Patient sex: F
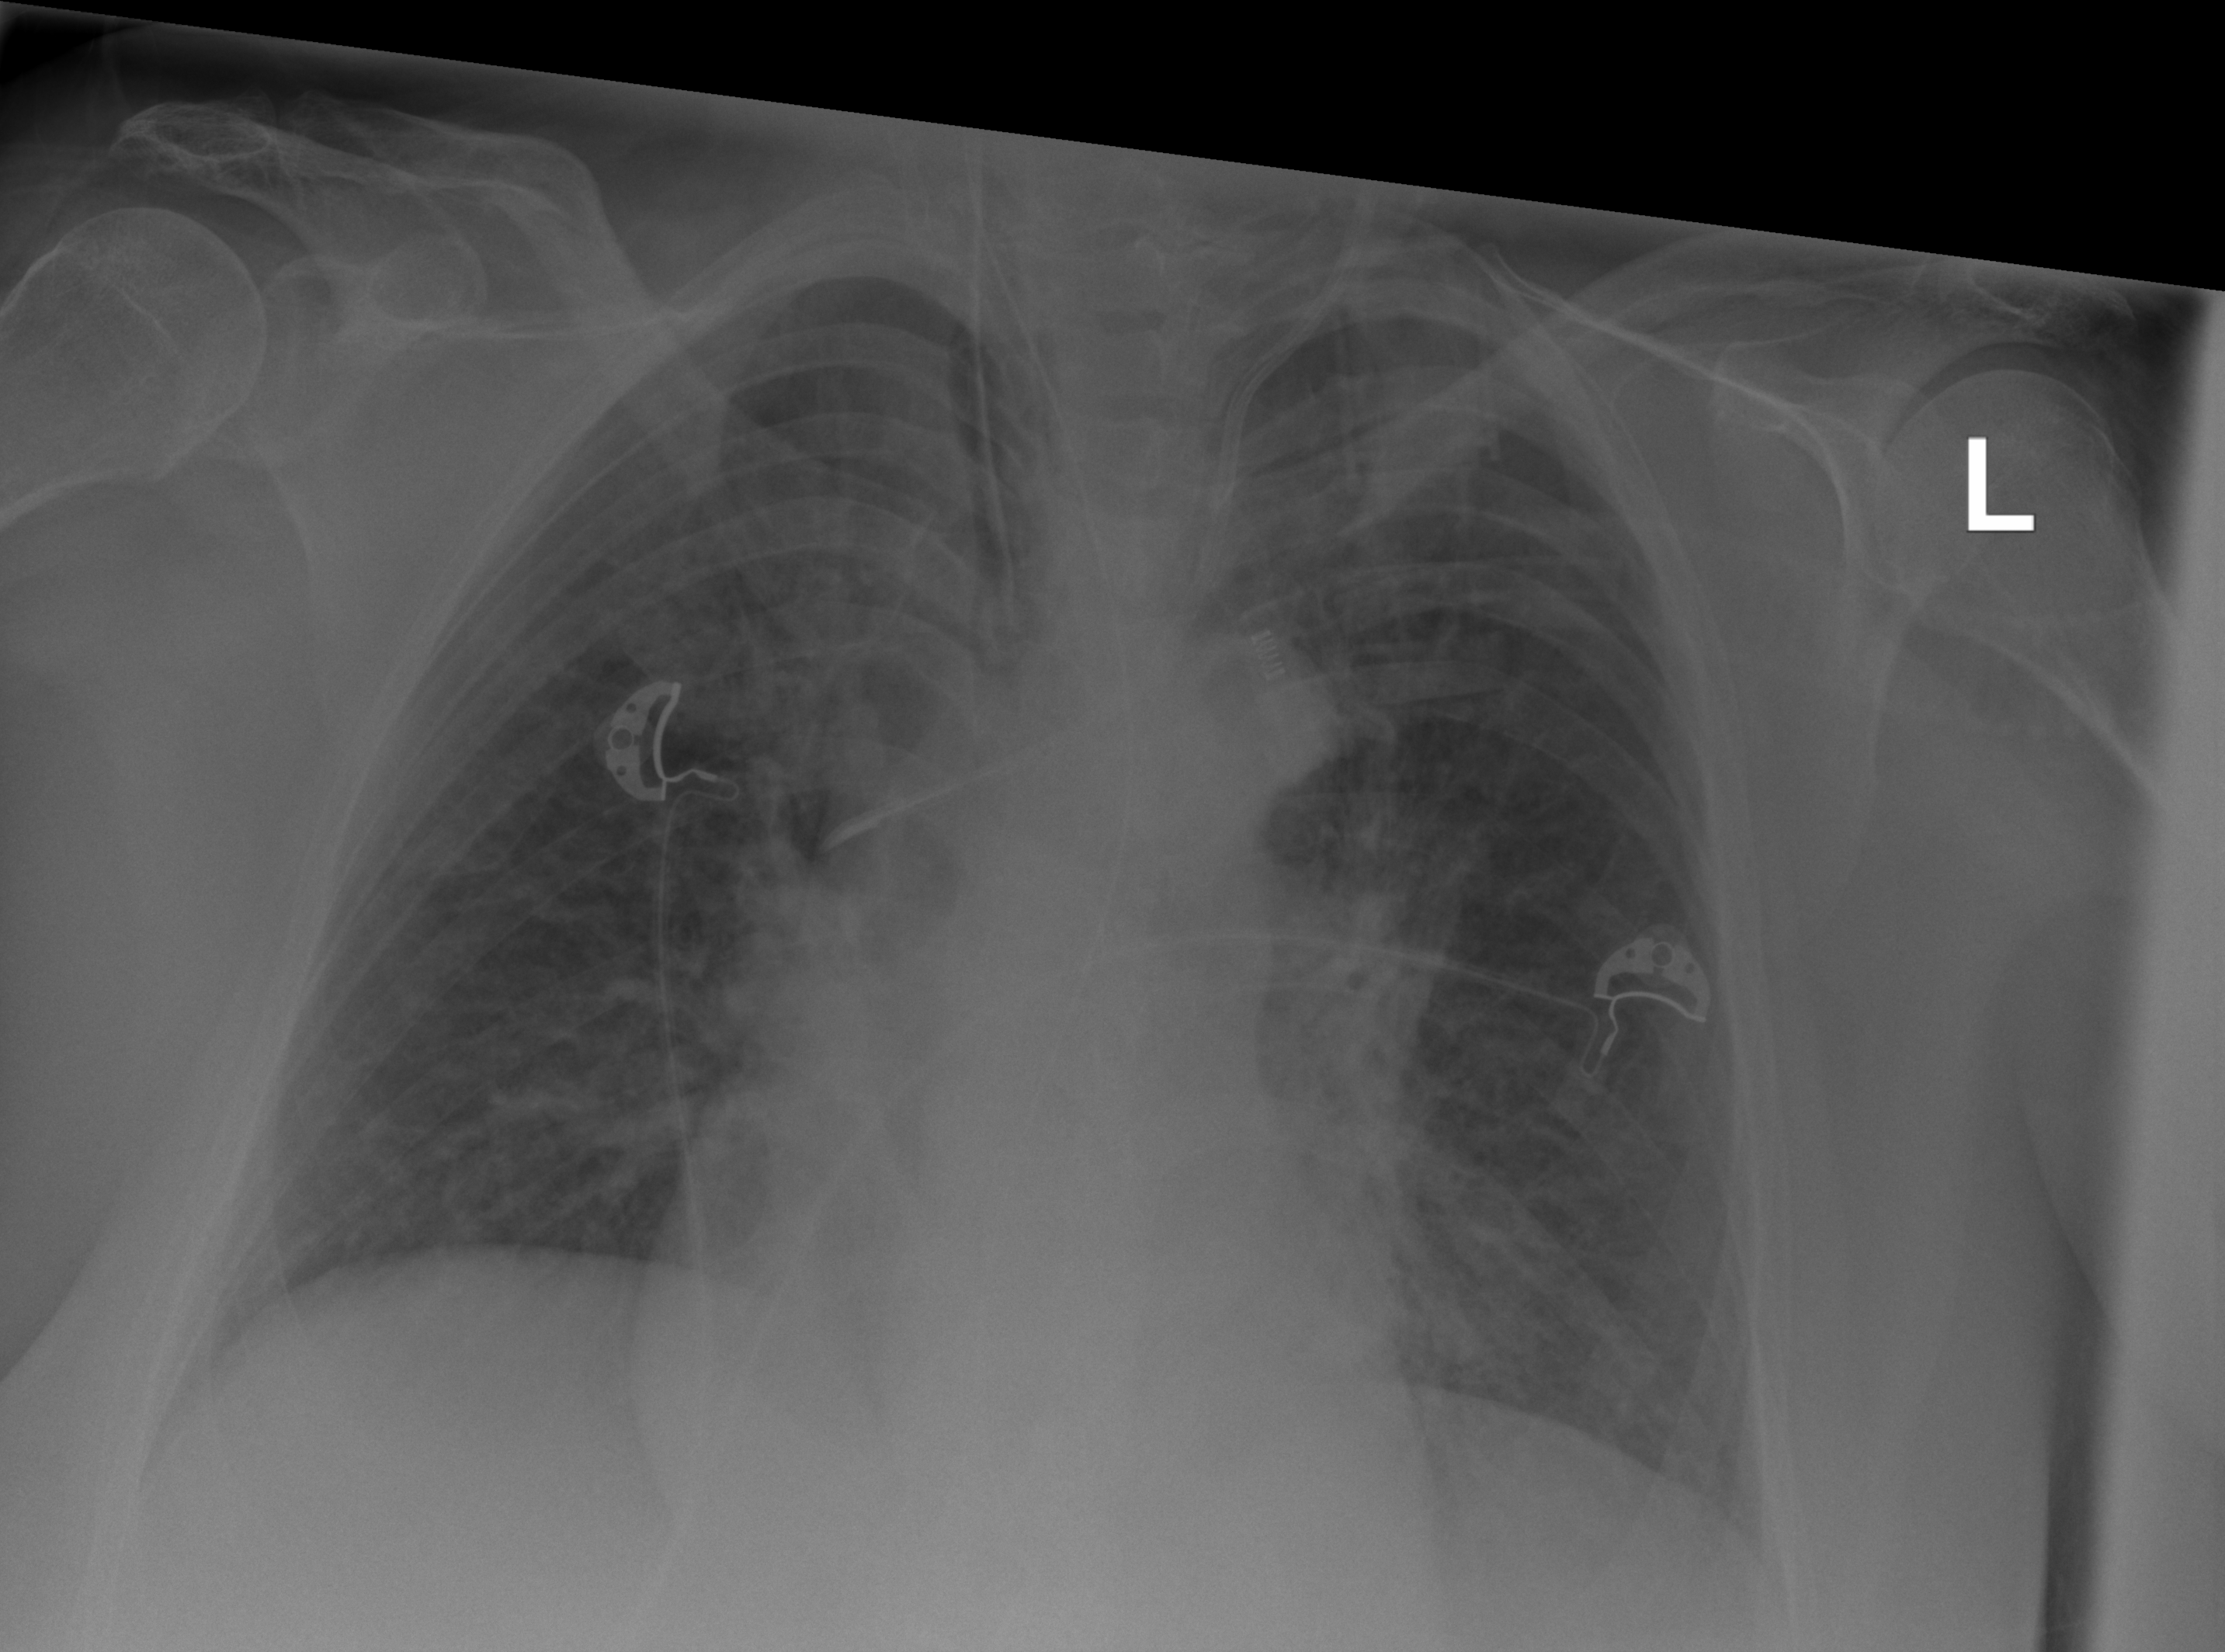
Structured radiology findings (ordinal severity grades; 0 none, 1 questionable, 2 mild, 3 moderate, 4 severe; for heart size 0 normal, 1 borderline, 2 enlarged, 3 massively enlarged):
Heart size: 0
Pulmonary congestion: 2
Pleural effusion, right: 0
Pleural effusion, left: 0
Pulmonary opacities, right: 0
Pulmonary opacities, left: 0
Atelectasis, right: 0
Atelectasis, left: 0